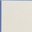
Piece: xx